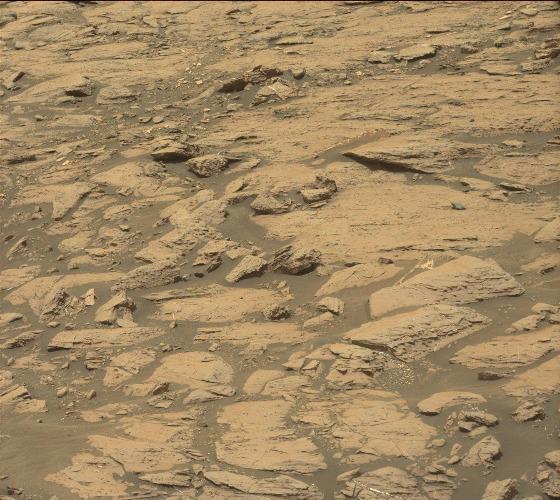
Terrain classes present: Bedrock, Gravel / Sand / Soil, Rock, Shadow